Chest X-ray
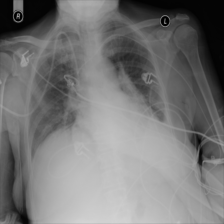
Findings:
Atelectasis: negative
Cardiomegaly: negative
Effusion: negative
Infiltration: negative
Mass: negative
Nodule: negative
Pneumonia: negative
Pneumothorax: negative
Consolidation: negative
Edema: negative
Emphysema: negative
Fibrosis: negative
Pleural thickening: negative
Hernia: negative